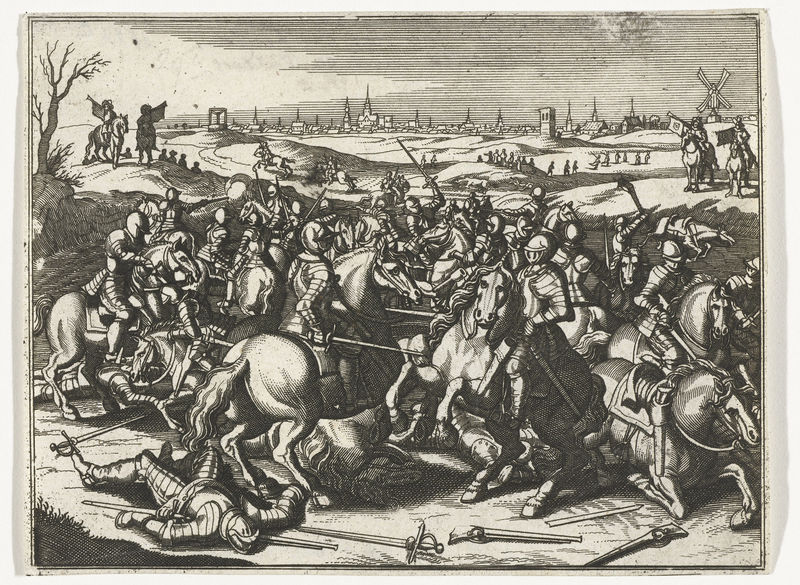
Titel: Slag van Lekkerbeetje
Standort: Amsterdam
Institution: Rijksmuseum
Schlagwörter: weiß, schwarz, tod, windmühle, pferde, grafik, schlacht, lanze, soldaten, panorama, stich, ritter, speer, dürer, rüstungen